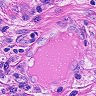
Metastatic tissue present: yes